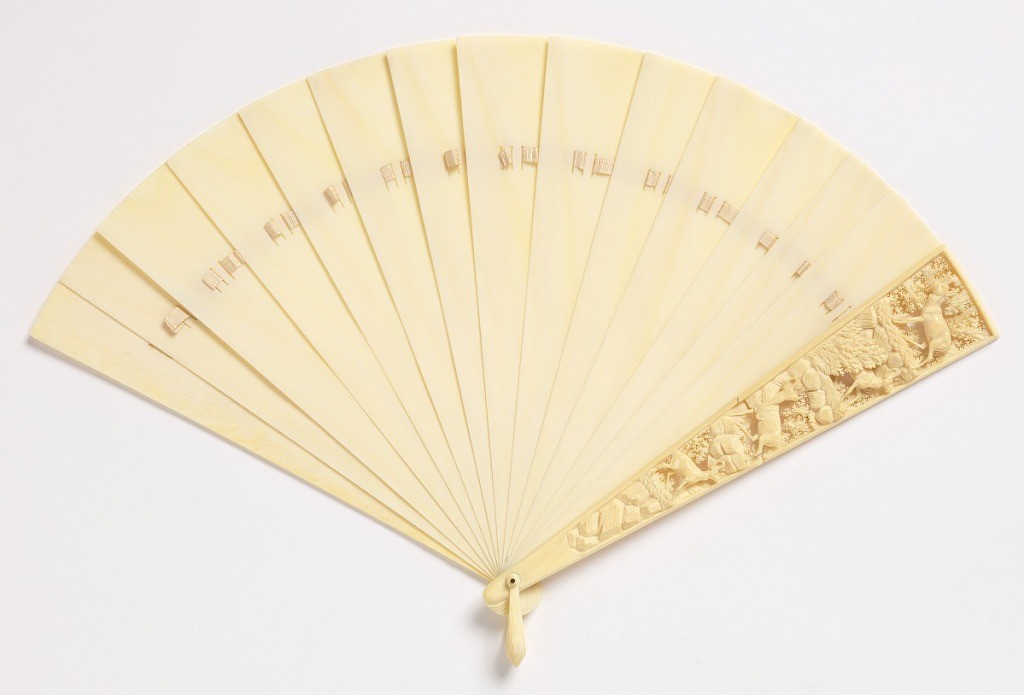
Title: Brisé fan
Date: late 19th century
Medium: Carved ivory sticks
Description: Brisé fan of plain ivory sticks except for the right guard which is carved with four chamois in high relief in a rocky and wooded setting.